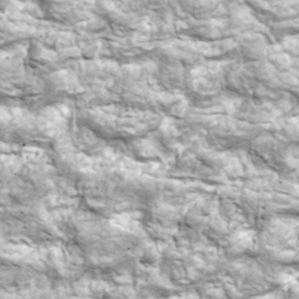
Label: non_frost